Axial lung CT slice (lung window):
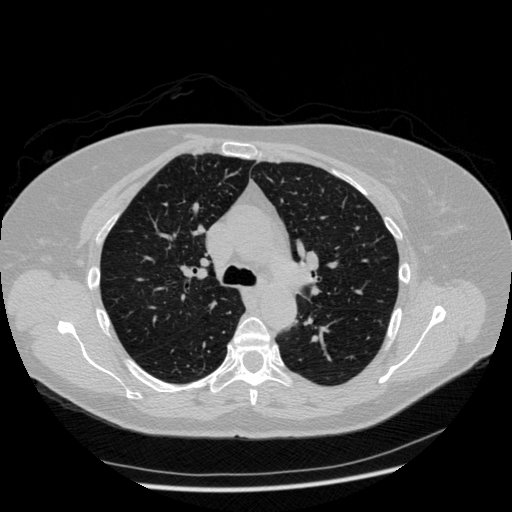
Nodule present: no